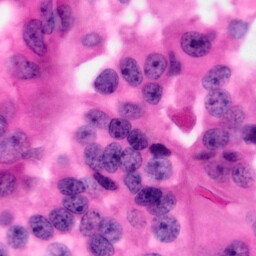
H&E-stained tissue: Pancreatic